Question: Count the number of objects in the diagram.
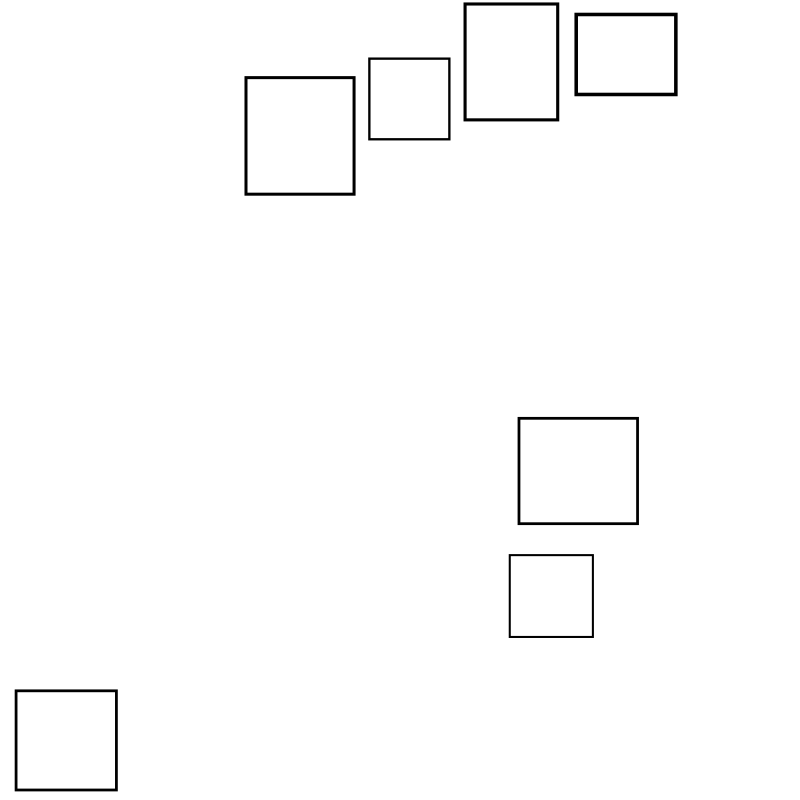
Answer: 7